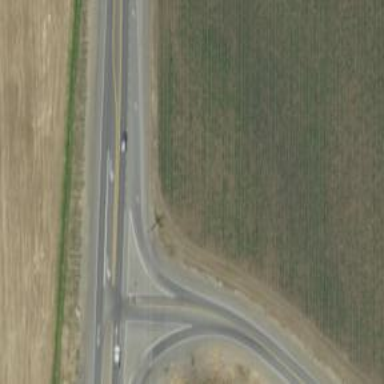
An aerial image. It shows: Secondary link road.